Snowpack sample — Loveland Pass, Silver Plume, Colorado, USA (2/11/26, 12:00 PM MST)
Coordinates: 39.663, -105.886
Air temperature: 35 °F
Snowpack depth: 82 cm
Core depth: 30 cm
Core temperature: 28.4 °F
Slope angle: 13°, slope face: 12°
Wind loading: high
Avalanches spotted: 1
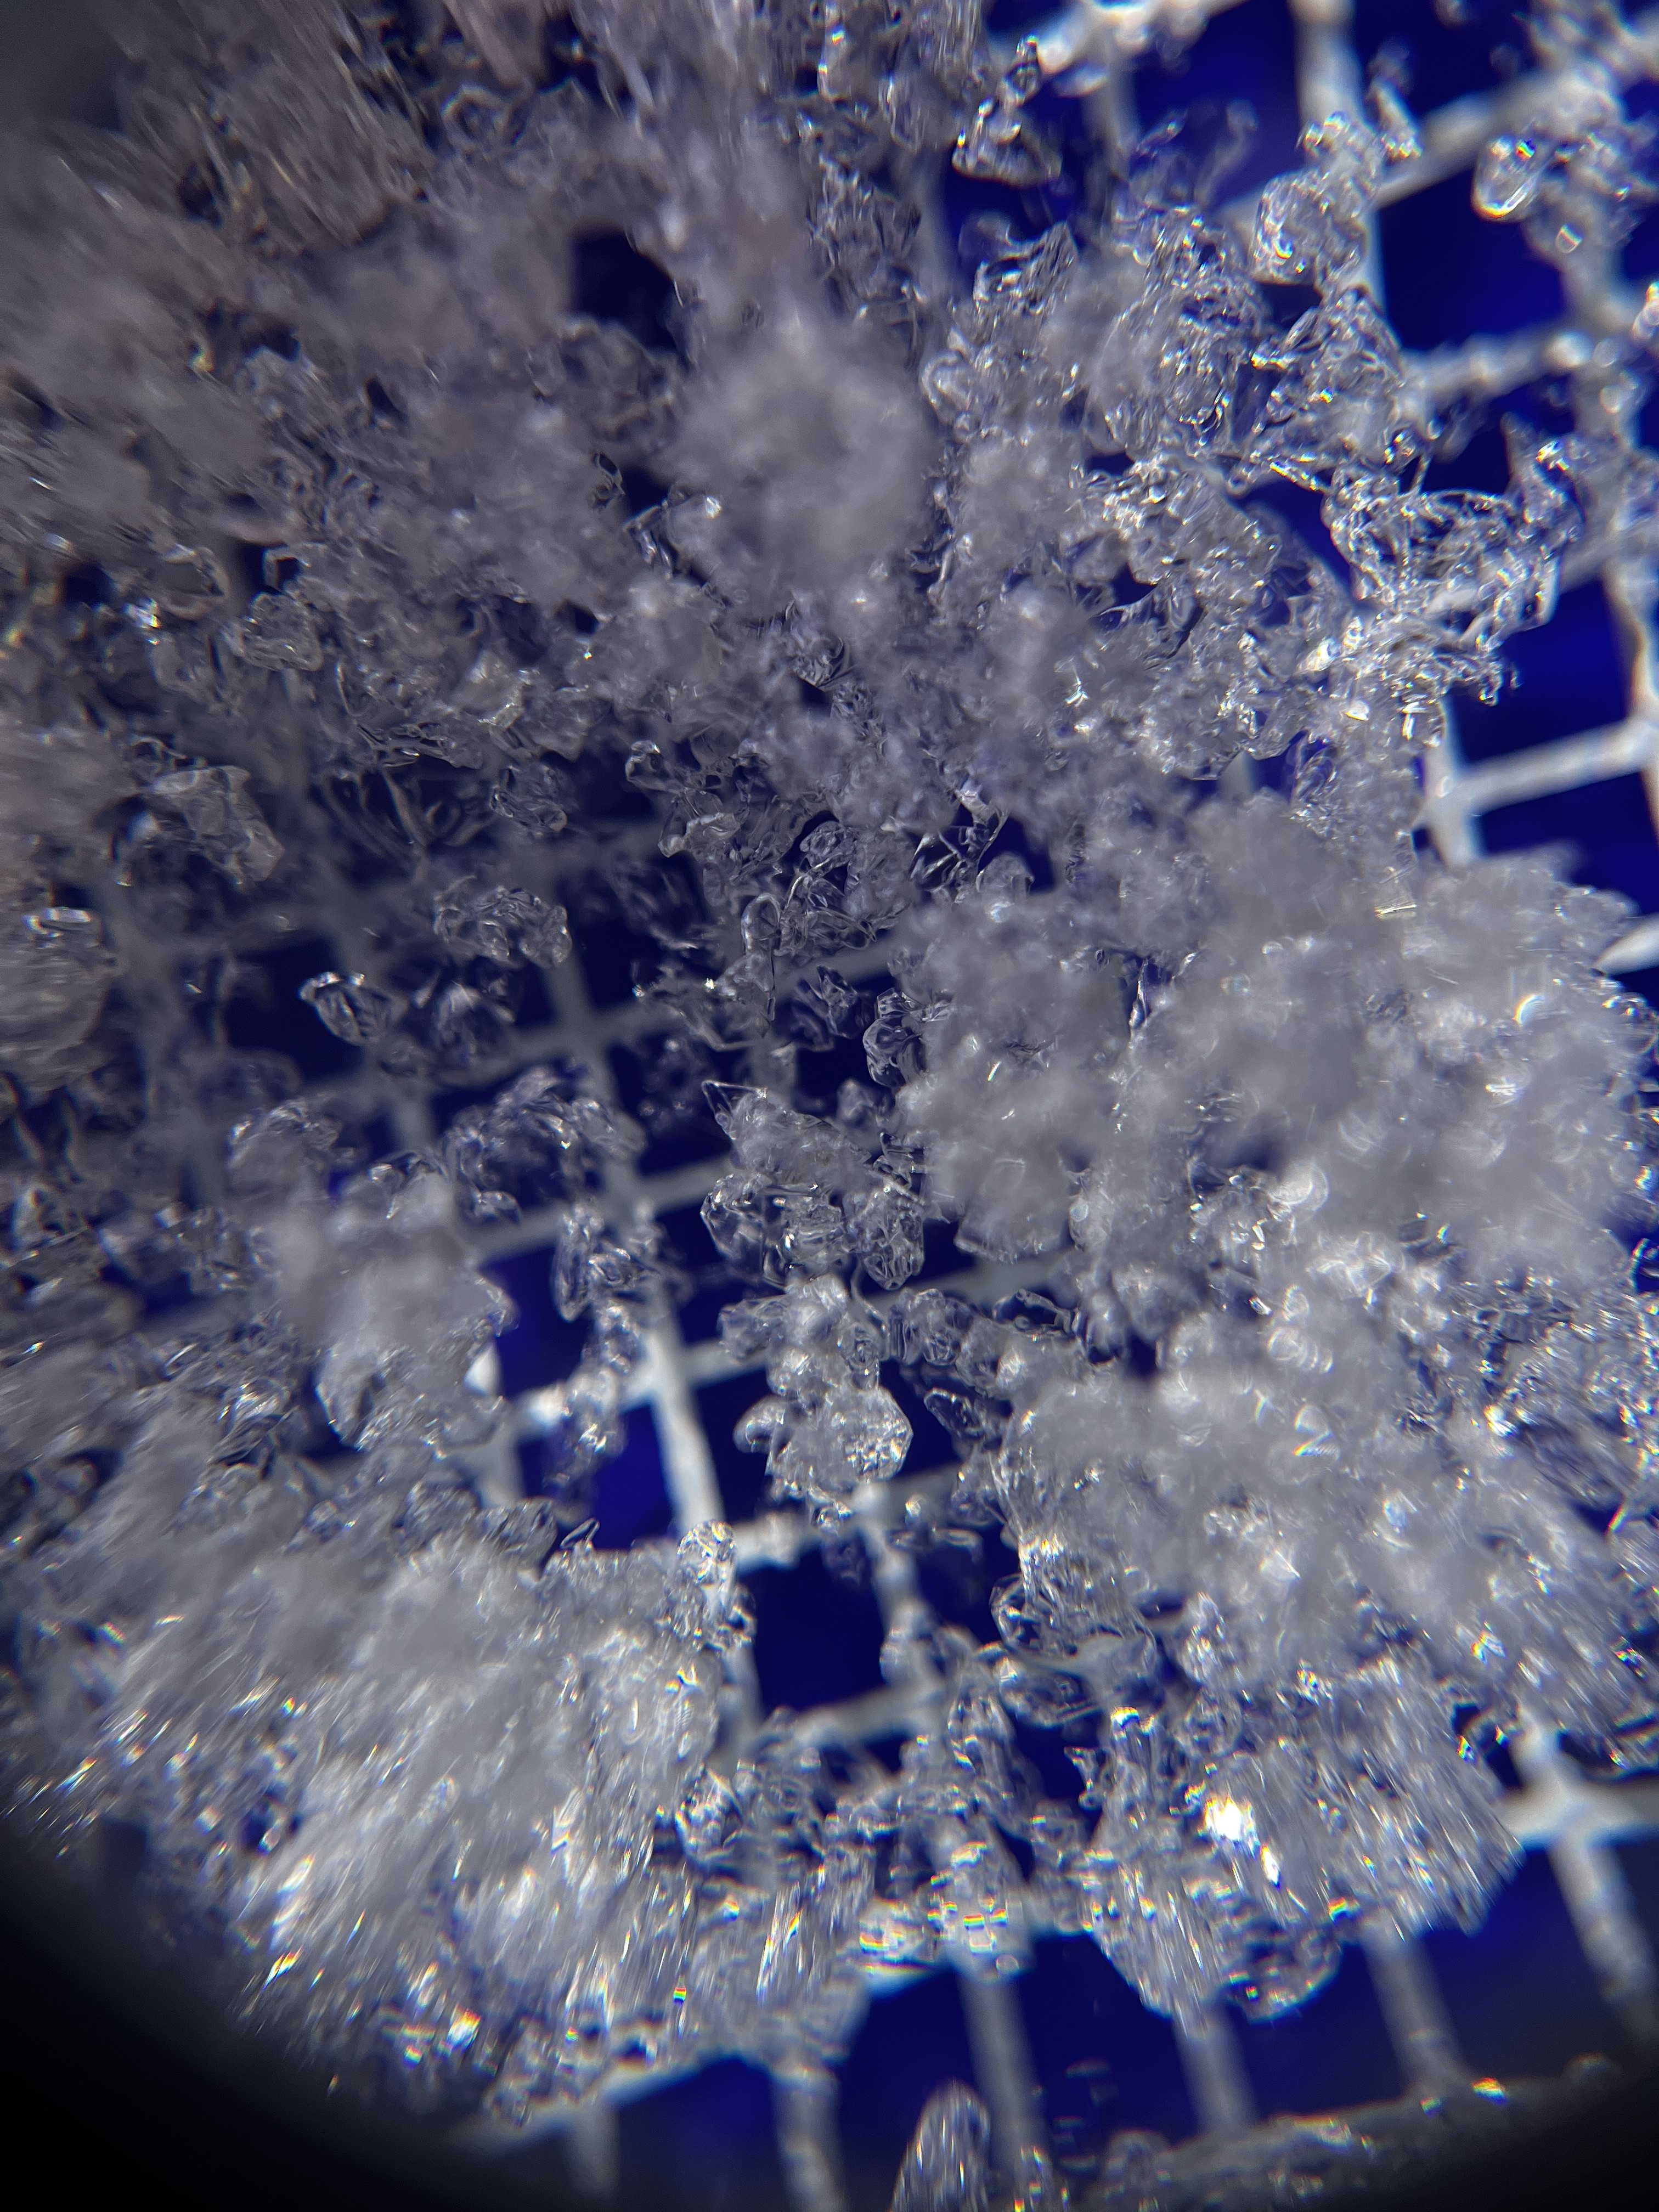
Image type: magnified_profile
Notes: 1 small avalanche spotted on the north side of the bowl, lots of wind loading